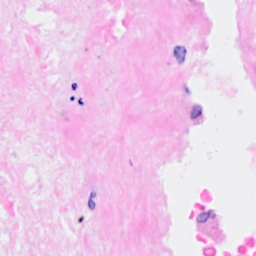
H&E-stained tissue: Breast